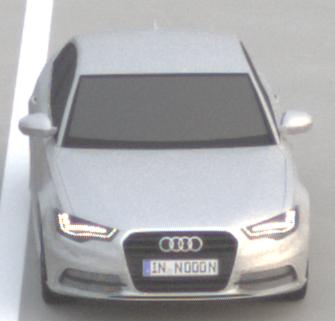
Make: Audi
Model: A6 2.0 TFSI
Detailed model: A6 (C7) Limousine
Model produced from: 2011/10
Model produced until: 2014/09
Doors: 4
Color: white
Road condition: dry road
Daytime: sunrise or sunset
Contrast: low contrast